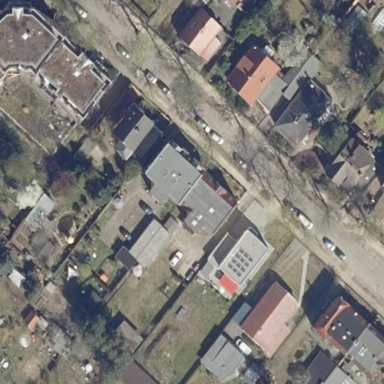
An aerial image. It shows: Detached building with saltbox roof shape.